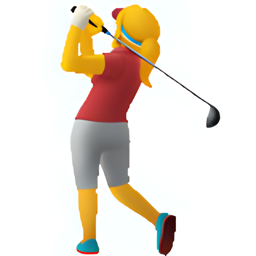
Name: woman golfing
Emoji: 🏌️‍♀️
Group: People & Body
Sub-group: person-sport